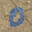
Label: 0